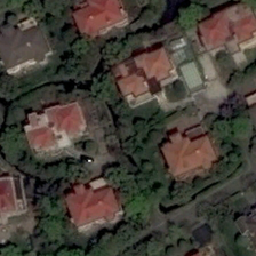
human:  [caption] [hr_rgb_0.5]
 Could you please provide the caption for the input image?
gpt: Some red cottage is distributed in the forest.

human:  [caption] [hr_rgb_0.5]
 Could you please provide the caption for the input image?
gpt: Some red cottages distribute in a forest at.

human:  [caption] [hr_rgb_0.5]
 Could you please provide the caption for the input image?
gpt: several houses with red roofs are scattered among those lush trees .

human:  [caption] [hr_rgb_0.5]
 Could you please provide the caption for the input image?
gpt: Some red cabins are scattered in the forest.

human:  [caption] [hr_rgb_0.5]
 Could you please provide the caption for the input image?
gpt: Red cottages are scattered in the forest.